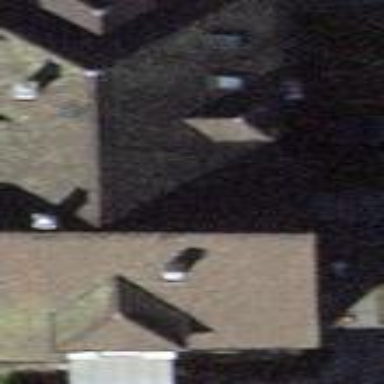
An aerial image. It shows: Residential building.